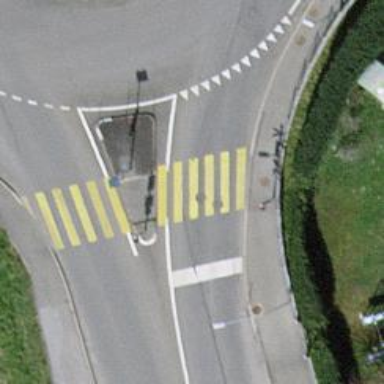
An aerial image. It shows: Zebra crossing with road island.